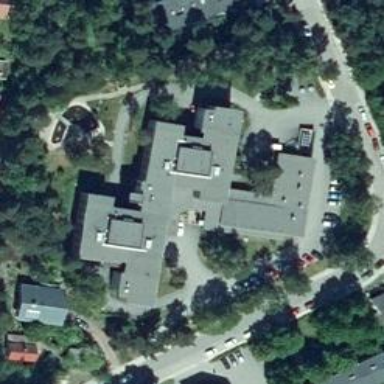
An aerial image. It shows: Nursing home.